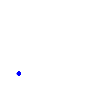
Particle: pion